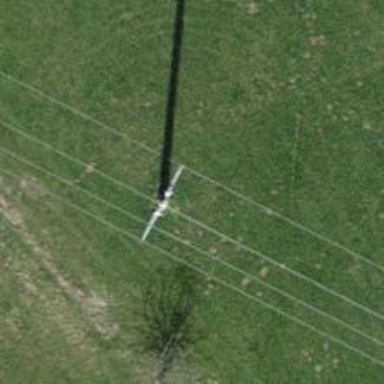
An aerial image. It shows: Power line is depicted.